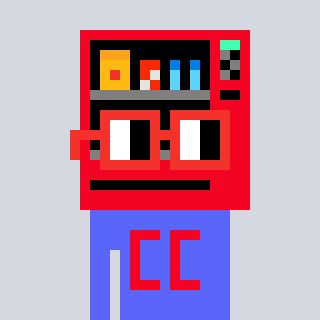
a pixel art character with square red glasses, a vending machine-shaped head and a purple-colored body on a cool background